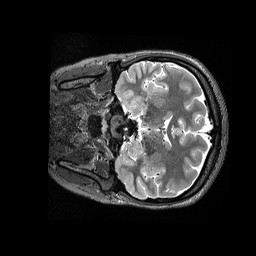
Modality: T2w
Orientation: coronal
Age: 17
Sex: female
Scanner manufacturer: siemens
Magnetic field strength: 3 T
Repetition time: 3.2 s
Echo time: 0.564 s